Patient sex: F
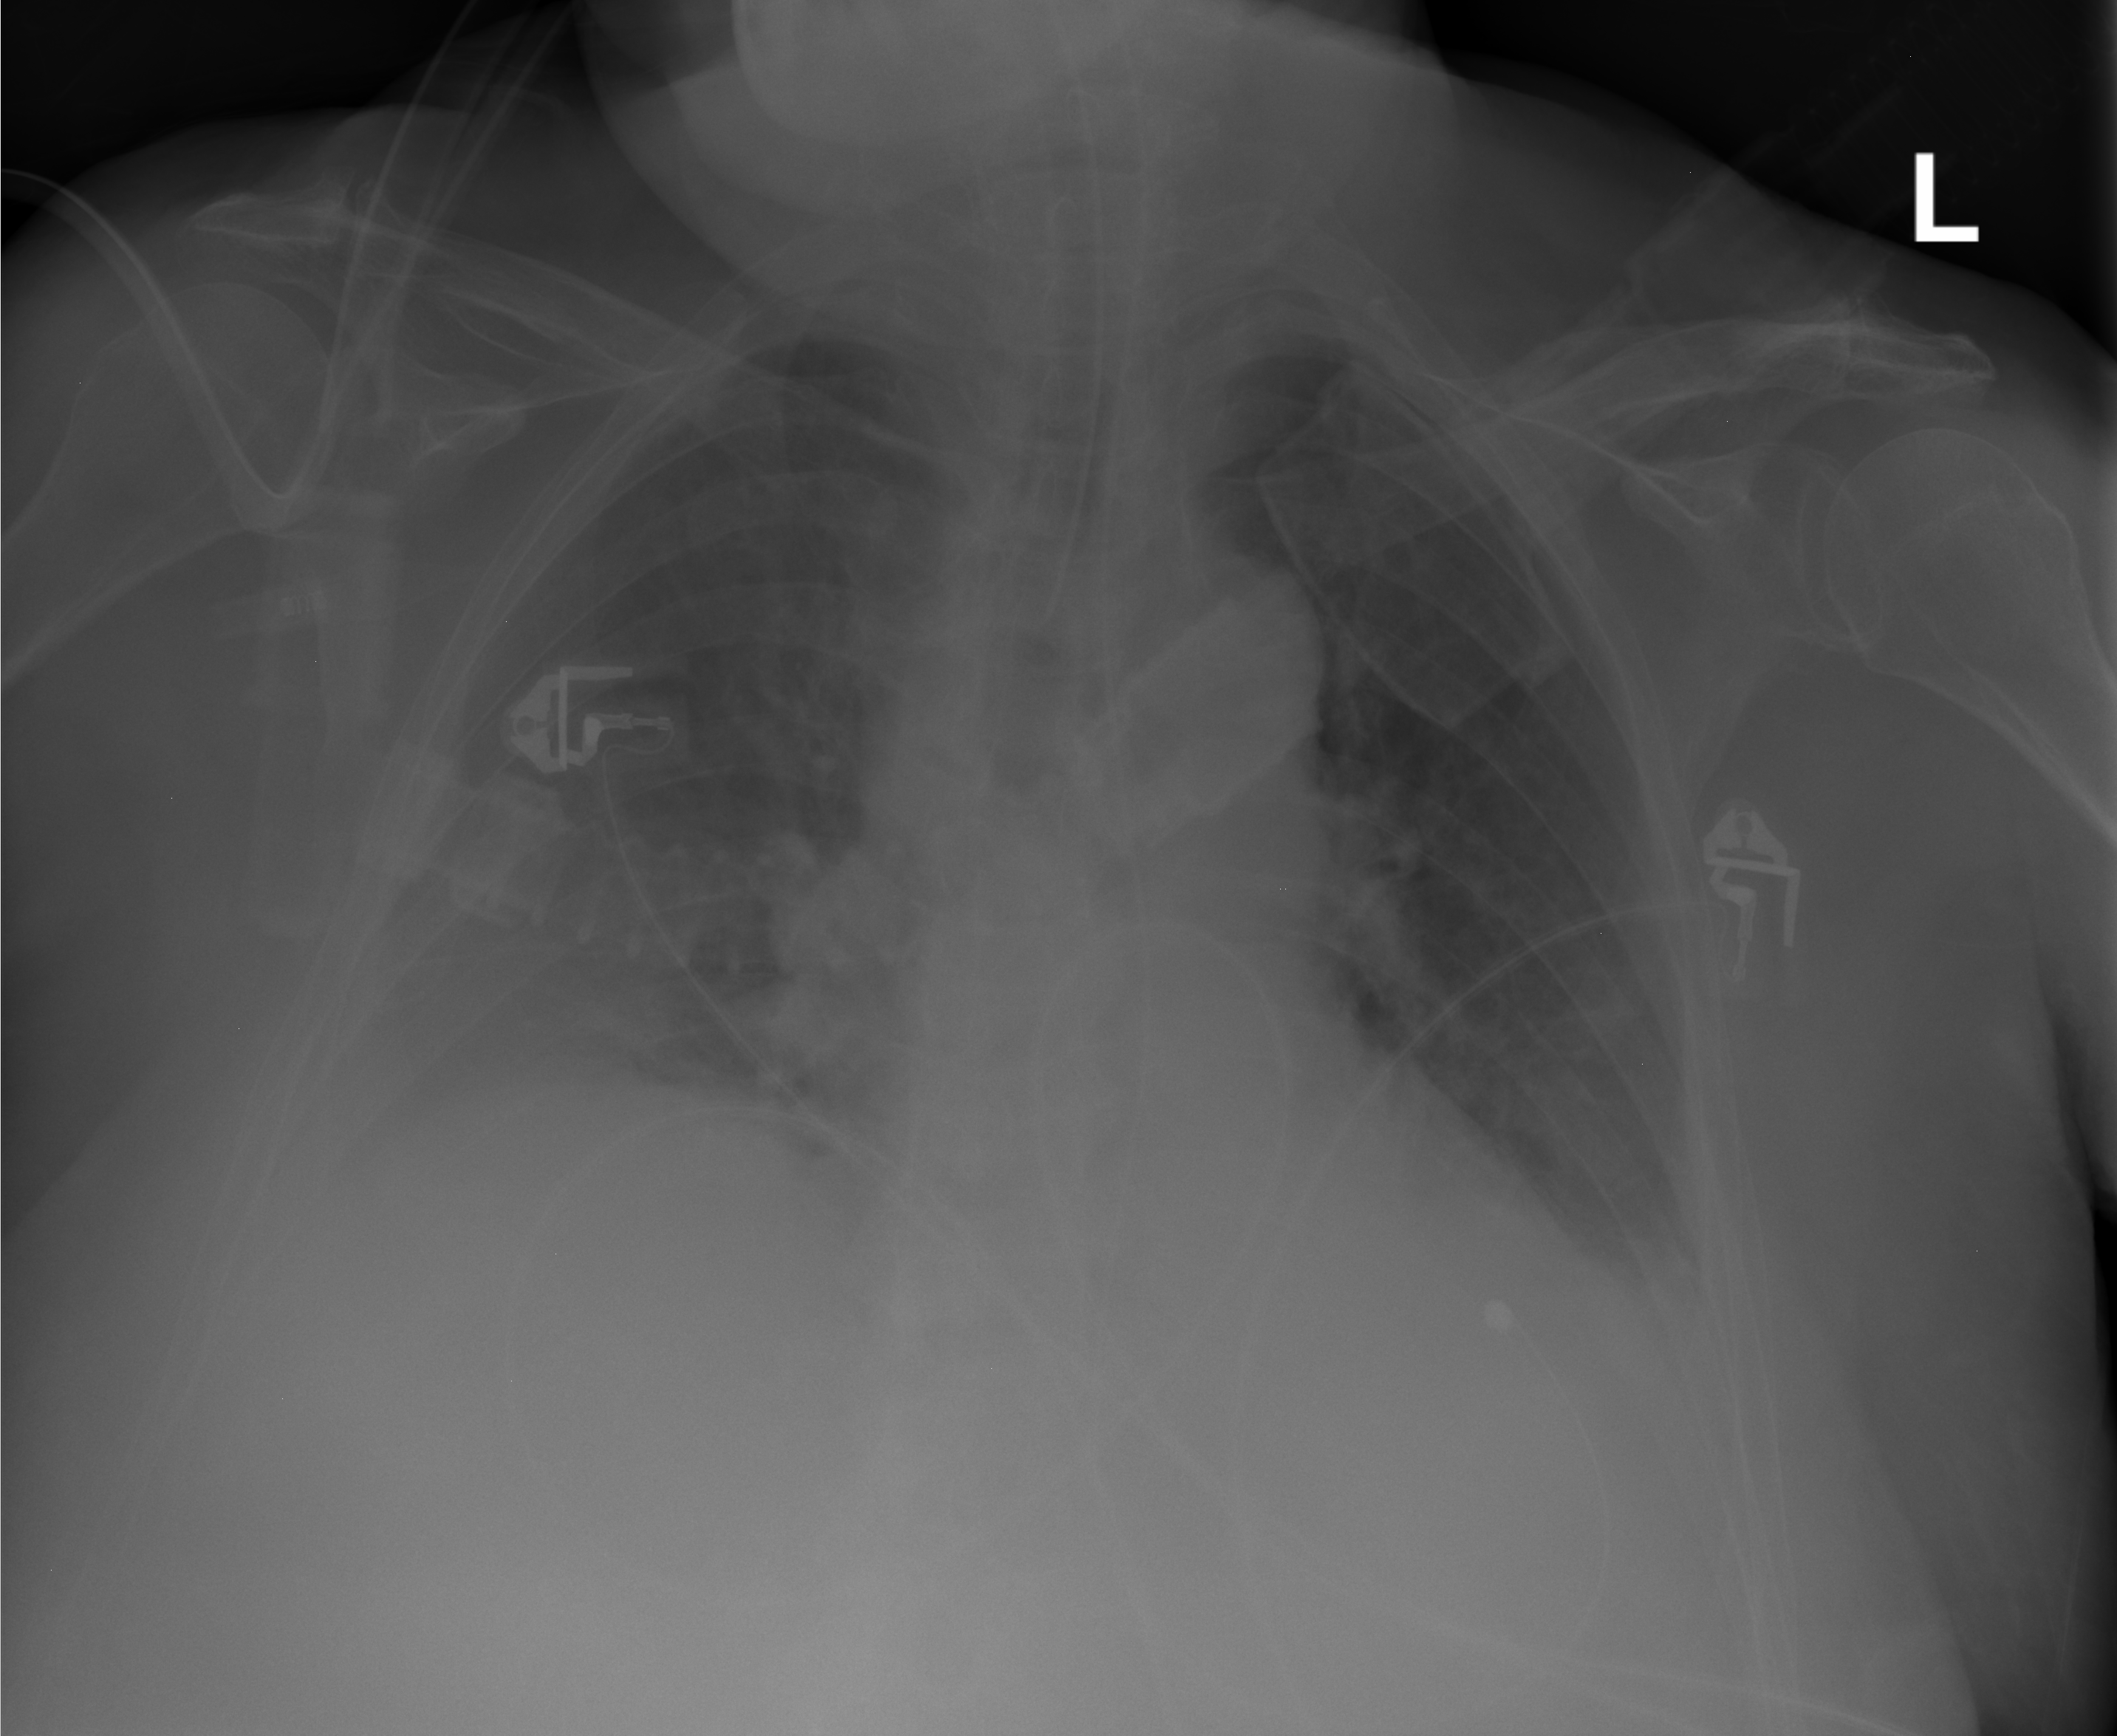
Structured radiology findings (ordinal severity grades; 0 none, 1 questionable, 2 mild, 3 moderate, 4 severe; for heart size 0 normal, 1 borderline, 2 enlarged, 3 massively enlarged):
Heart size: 0
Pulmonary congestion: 2
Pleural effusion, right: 2
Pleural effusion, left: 1
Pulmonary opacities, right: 0
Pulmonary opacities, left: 0
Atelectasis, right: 1
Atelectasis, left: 1